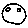
Label: moon